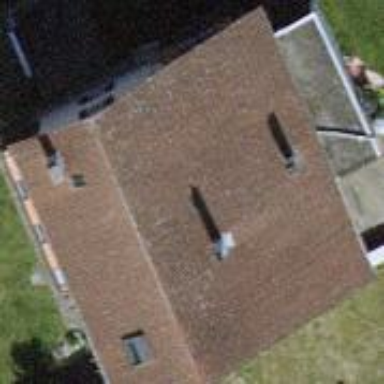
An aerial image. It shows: Detached building with gabled roof.